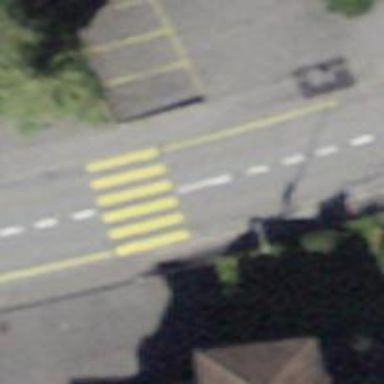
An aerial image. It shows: Marked crossing with zebra stripes on the road.